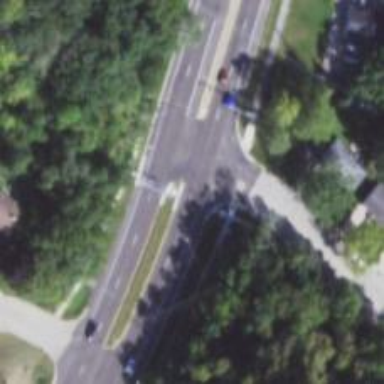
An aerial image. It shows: Zebra crossing on the road.